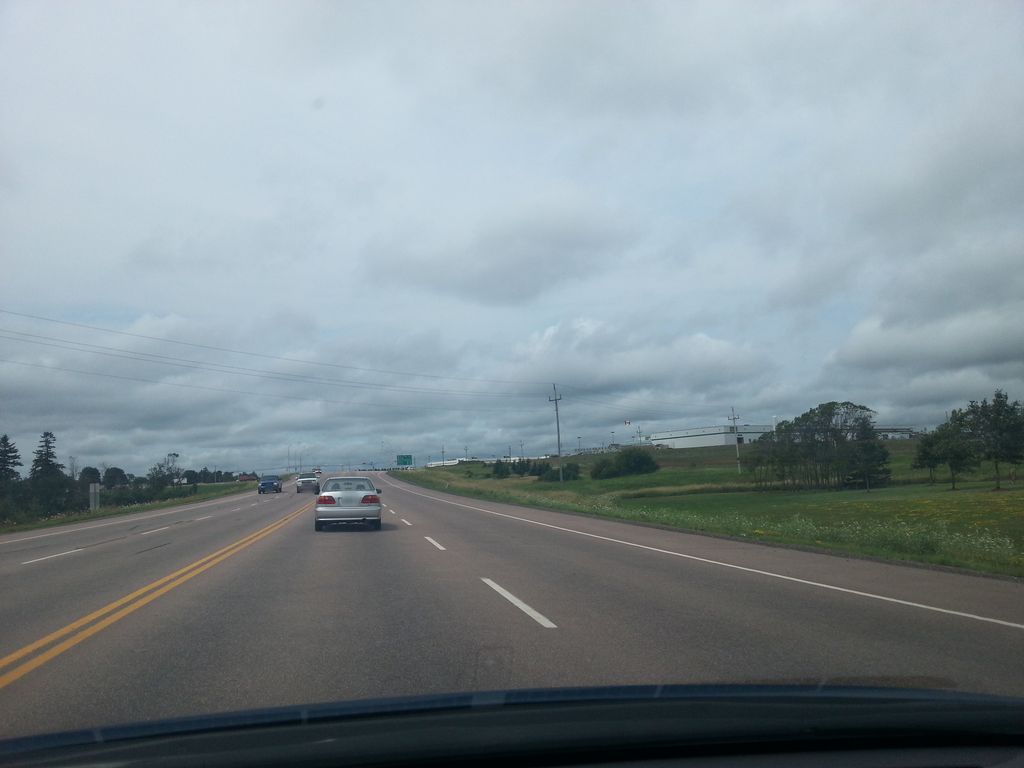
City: charlottetown